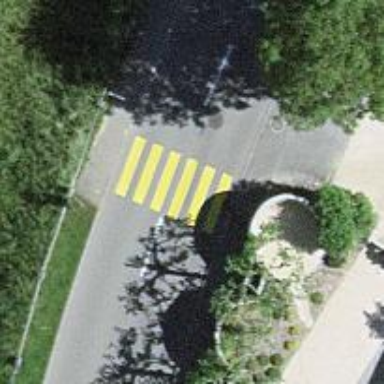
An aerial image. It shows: Uncontrolled crossing on the road.